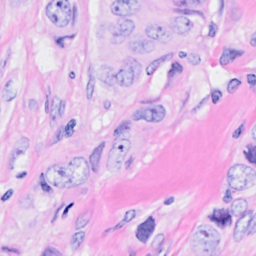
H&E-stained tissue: Breast